Question: Just noticed this issue today when using the validation plugin inside a bootstrap modal. The exact same code works fine when NOT in a modal. No clue what is happening with this, but it appears as though it doesn't overwrite a previous message.

'''
<div class="col-md-12 margin-bottom-30 form-group">
<label class="f-14"><b>First Name :</b></label>
<div class="input-group">
<span class="input-group-addon">
<i class="fa fa-user fa-fw"></i>
</span>
<input class="form-control" type="text" name="settings[fname]" <?php echo ($result['fname'] ? 'data-default="true" value="'.$result['fname'].'"' : ''); ?> placeholder="first name"/>
</div>
</div>
'''
'''
errorElement: 'span', //default input error message container
errorClass: 'help-block', // default input error message class
focusInvalid: false, // do not focus the last invalid input
rules: {
'settings[fname]': {
cname: true
},
'settings[lname]': {
cname: true
},
'settings[company]': {
ccompany: true
},
'settings[phone]': {
required: true,
cphone: true
},
'settings[username]': {
required: true,
cuser: true,
rangelength: [5, 30],
remote: {
url: "/spc_admin/process/p_check_username_change.php",
type: "post",
data: {'original_username': originalUsername },
}
},
'settings[email]': {
required: true,
cemail: true
},
'settings[password]': {
rangelength: [10, 30],
cpass: true
}
},
messages: {
'settings[fname]': {
cname: "Enter a valid first name."
},
'settings[lname]': {
cname: "Enter a valid last name."
},
'settings[company]': {
ccompany: "Enter a valid company name."
},
'settings[phone]': {
required: "Phone is required.",
cphone: "Enter a valid phone number."
},
'settings[username]': {
required: "Username is required.",
cuser: "Enter a valid username.",
rangelength: jQuery.validator.format("Enter between {0} and {1} characters.")
},
'settings[email]': {
required: "Email is required.",
cemail: "Enter a valid email."
},
'settings[password]': {
rangelength: jQuery.validator.format("Enter between {0} and {1} characters.")
}
},
highlight: function (element) { // hightlight error inputs
$(element)
.closest('.form-group').addClass('has-error');
},
unhighlight: function (element) { // un-hightlight error inputs
$(element)
.closest('.form-group').removeClass('has-error');
},
errorPlacement: function (error, element) {
error.insertAfter(element.closest('.input-group'));
},
... and so on
'''
'''
// custom name (first or last) validation
$.validator.addMethod("cname", function (value,element) {
return this.optional(element) || /^[a-z][a-z\ \.\,\-]{0,31}$|^$/i.test(value);
},"Please enter a valid name.");
'''
Is there an issue with modals in the latest version? I do not remember this ever happening before so it just came out of nowhere. Same code works fine when it is not within a modal.
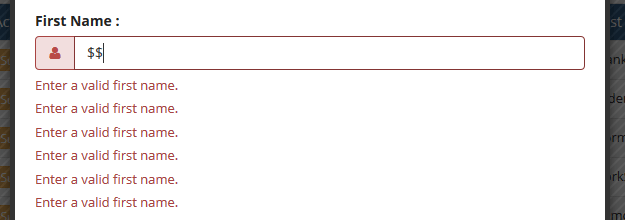
Answer: Seems that I needed to specify a for="x" for the labels and then id="x" on the input for each. This solved the problem for me.